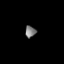
Tissue: lung
Cell type: Myeloid cells
Senescence score: 0.6397
Nuclear area (px): 123
Mean DAPI intensity: 120.789